Field crop: maize
Growth stage: 2
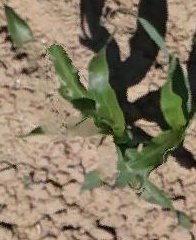
Species: maize